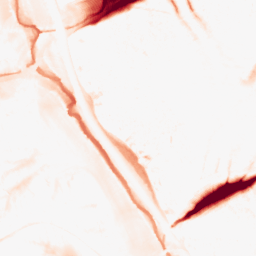
Category: morphological
Decomposition family: tophat
Decomposition parameters: size: 20
mode: black
Upsampling method: cubic_mitchell
Upsampling parameters: scale: 4
Upsampling scale: 4